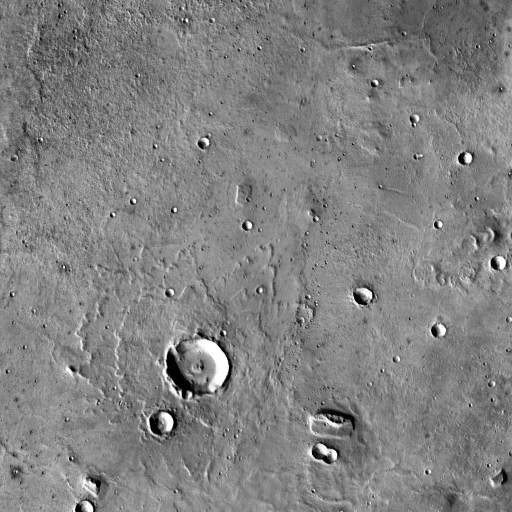
Crater classes present: Background, Other, Layered, Secondary